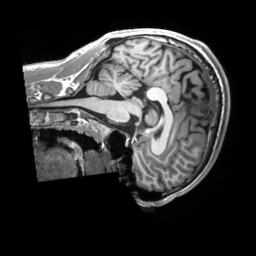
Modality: T1w
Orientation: sagittal
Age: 24
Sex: male
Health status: healthy
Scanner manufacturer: siemens
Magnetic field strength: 3 T
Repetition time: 2.53 s
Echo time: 0.00227 s